Question: Although not exactly the same, I have a SQL Server 2008-R2 database schema that pretty much looks like this...
I'm struggling to get my head round how I would query the DB to get the average number of product sales of a over a given time frame?
Eg, What's the average number of sales per month of for each product between 2012 and 2014.
My main problem is working out how to include zero figures in the average to take months where a product wasn't sold at all into consideration.
Any hints appreciated.
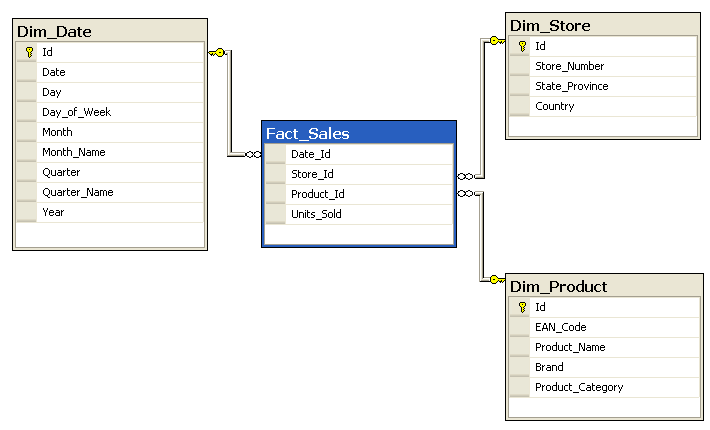
Answer: If I understand well your needs, you want to know the average number of product sold between 2012 and 2014 included, which is the number of product sold divided by 36.
In order to manage products which have not been sold during this period, the key is to do a right join (or left) on the dim_product table : you'll then have at least one line per product (in this case, the units_sold field will be null). The request should be something like this (untested!)
> SELECT product_name, units_sold FROM dim_product RIGHT JOIN fact_sales
ON dim_product.Id=Fact_sales.product_id WHERE date...;
Then, you can adapt it to make the sum on units_sold (if there are not any, you'll have zero), and divide by the number of months.
It should look like this (Even more untested than the previous one) :
> SELECT product_name, SUM(units_sold)/36 as average_per_month FROM dim_product RIGHT JOIN
fact_sales ON dim_product.Id=Fact_sales.product_id WHERE date...;
And the documentation link : <URL>